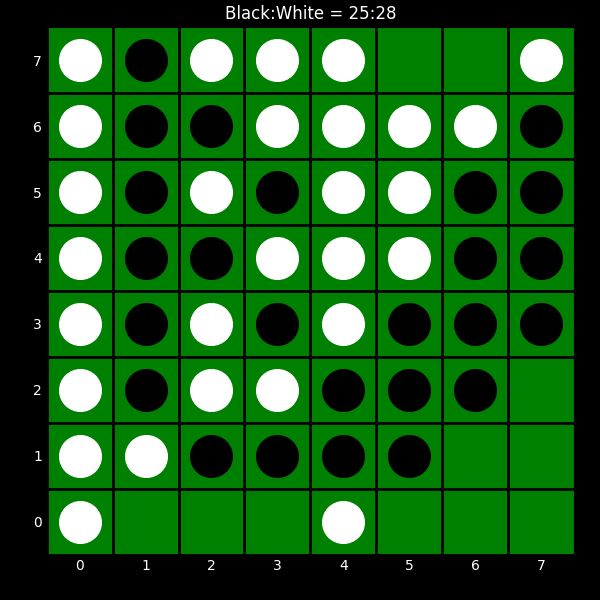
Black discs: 25
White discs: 28